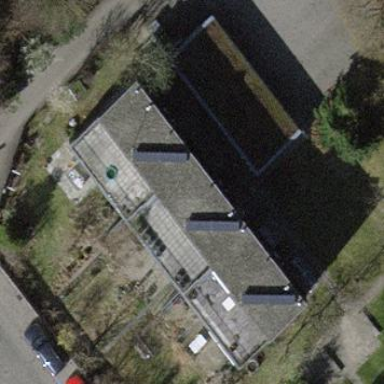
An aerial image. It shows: Terrace building.